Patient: sex F, age 78
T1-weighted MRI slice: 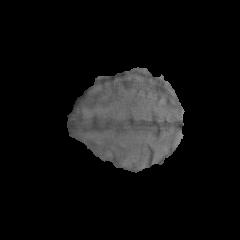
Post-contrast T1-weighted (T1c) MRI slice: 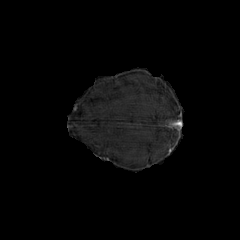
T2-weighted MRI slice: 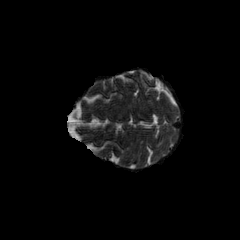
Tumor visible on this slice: no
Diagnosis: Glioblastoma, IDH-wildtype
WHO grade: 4